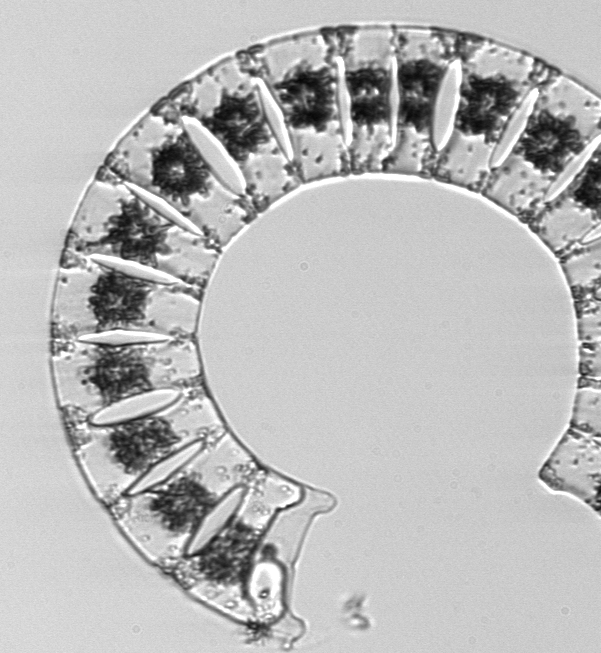
Label: Eucampia